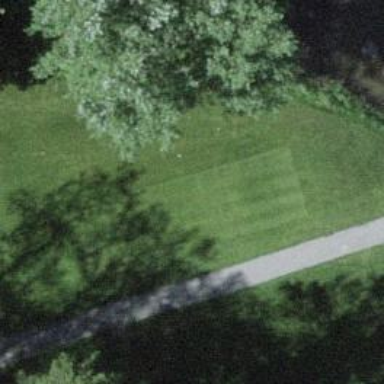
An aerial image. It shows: Golf tee on grassy land.